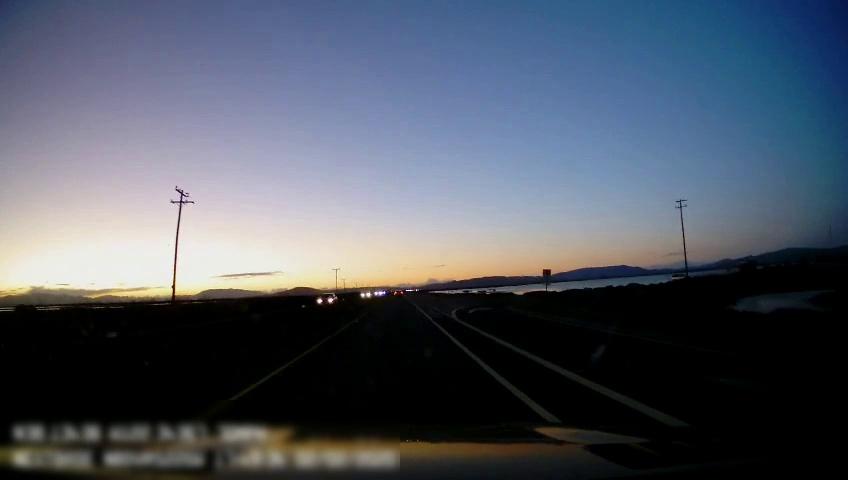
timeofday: Dusk/Dawn/Twilight
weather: Sunny
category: Drivable Space
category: Vehicles | Car
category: Vehicles | Car
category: Vehicles | Car
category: Lanes | Current Lane
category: Lanes | Current Lane
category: Lanes | Alternate Lane
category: Lanes | Alternate Lane
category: Lanes | Alternate Lane